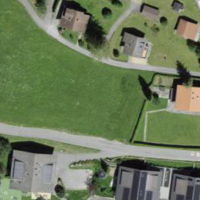
EUNIS habitat code: 55
Species observed at this site:
Corvus corone
Trichius fasciatus
Cantharis livida
Turdus philomelos
Cyanistes caeruleus
Troglodytes troglodytes
Dendrocopos major
Passer domesticus
Regulus ignicapilla
Fringilla coelebs
Buteo buteo
Sylvia atricapilla
Turdus merula
Columba palumbus
Phylloscopus collybita
Cantharis rustica
Parus major
Erithacus rubecula
Pica pica
Phoenicurus ochruros
Sitta europaea
Pyrrhocorax graculus
Picus viridis
Corvus corax
Periparus ater